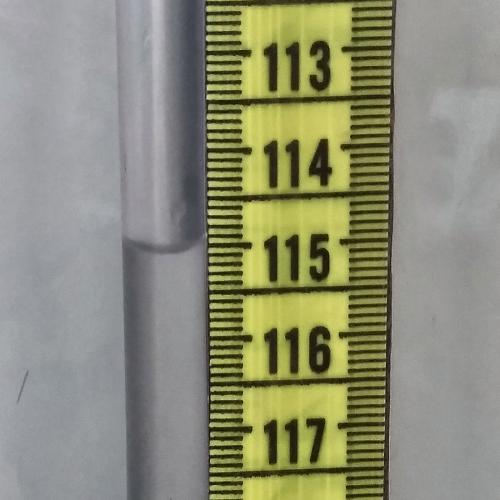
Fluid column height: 115.0 cm